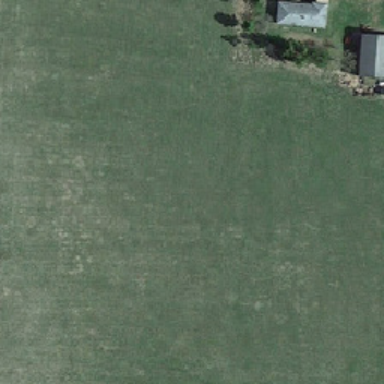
There are two grey roof houses next to the pasture .